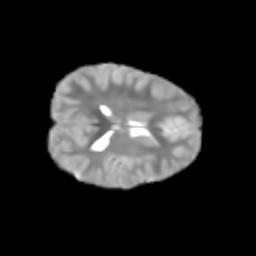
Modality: T2w
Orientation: axial
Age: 6
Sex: female
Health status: healthy